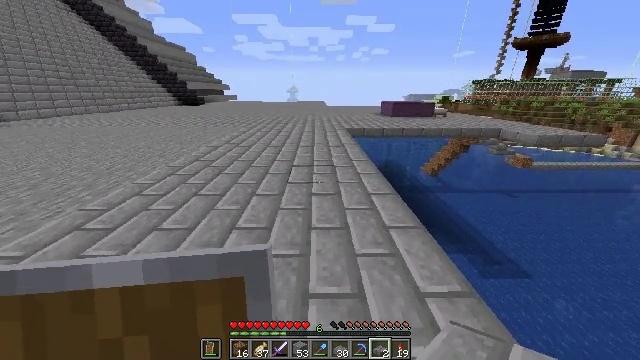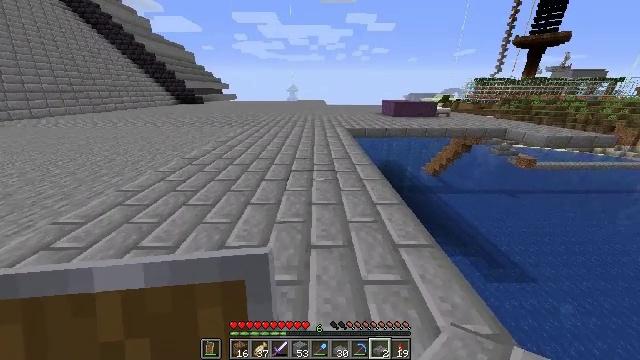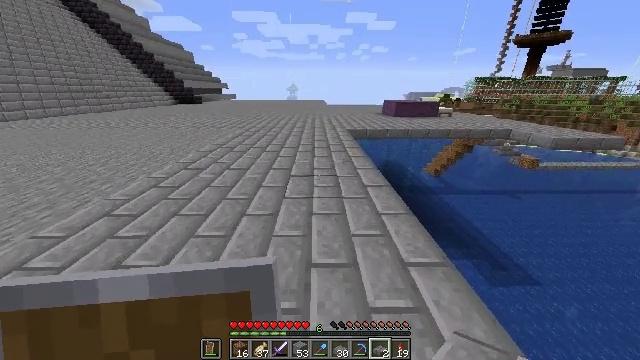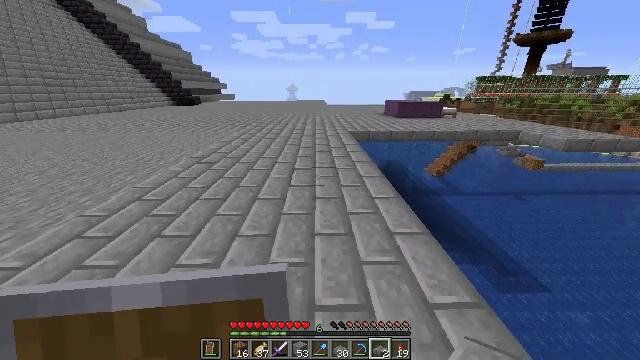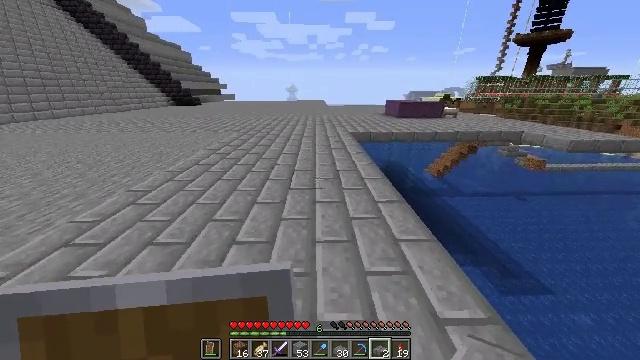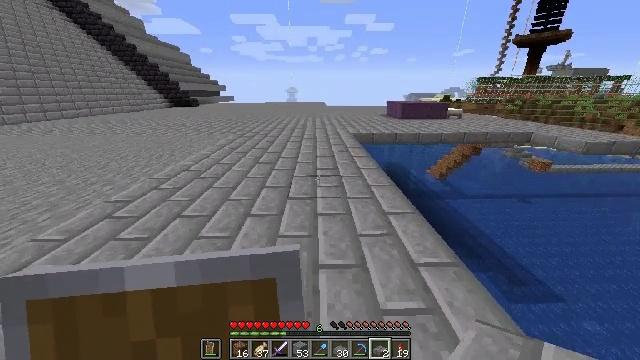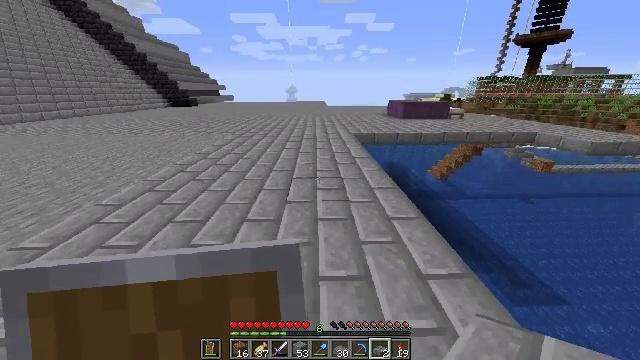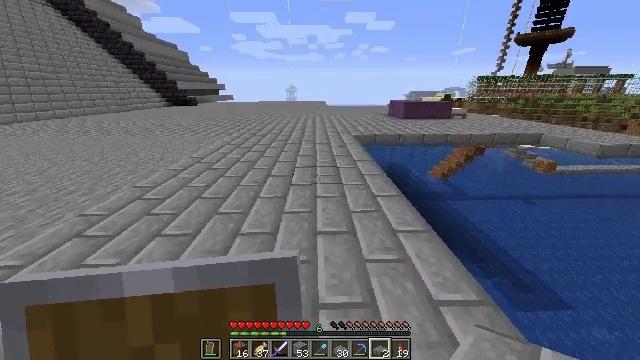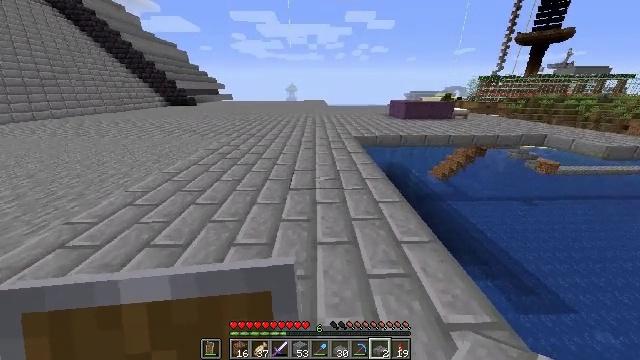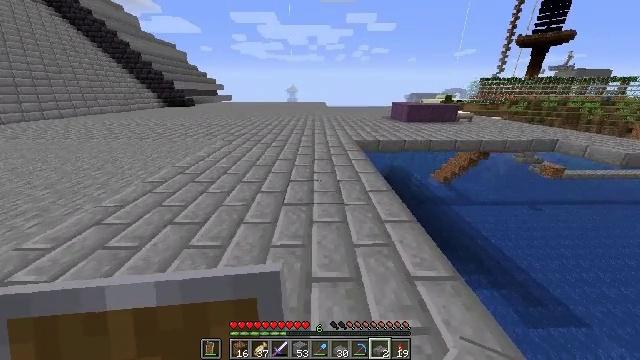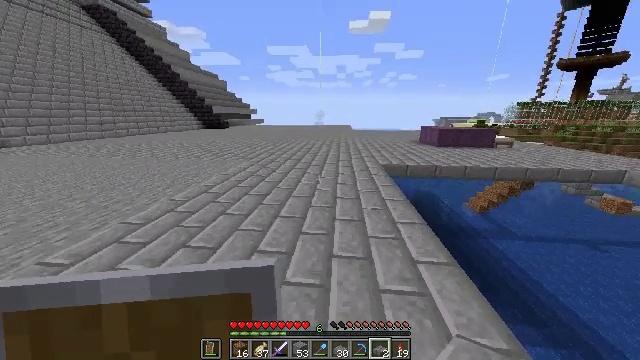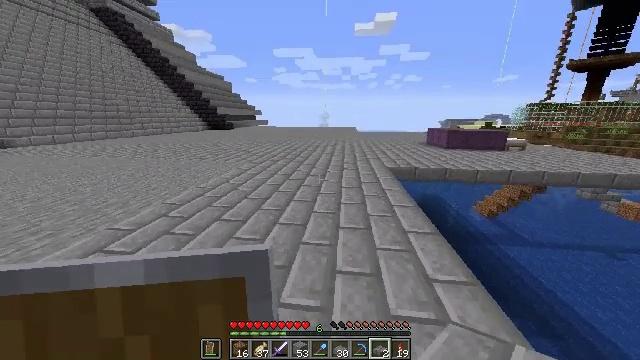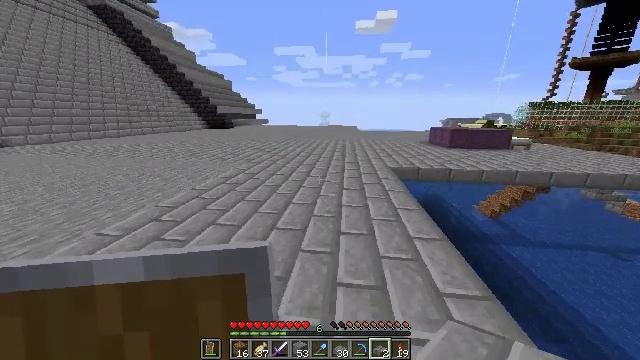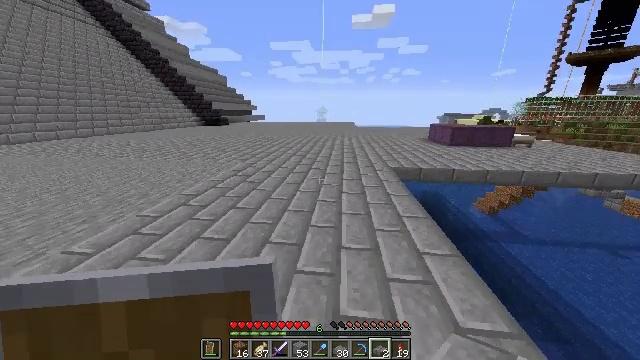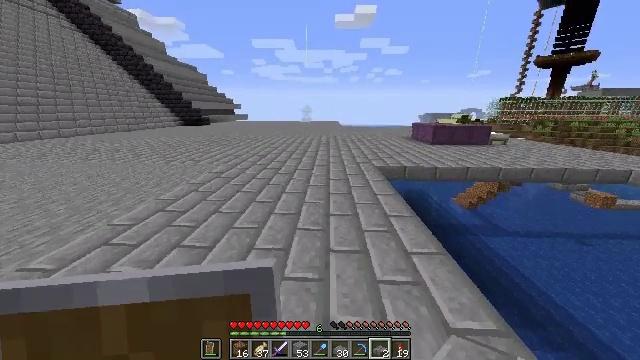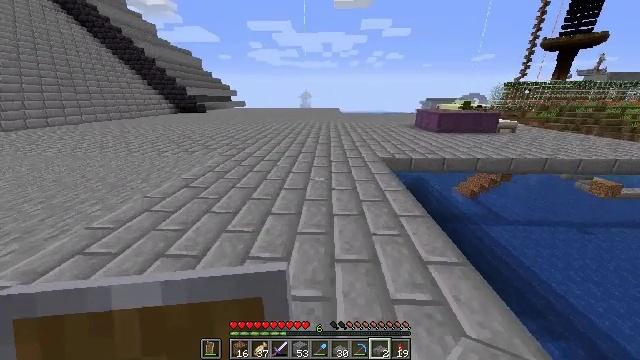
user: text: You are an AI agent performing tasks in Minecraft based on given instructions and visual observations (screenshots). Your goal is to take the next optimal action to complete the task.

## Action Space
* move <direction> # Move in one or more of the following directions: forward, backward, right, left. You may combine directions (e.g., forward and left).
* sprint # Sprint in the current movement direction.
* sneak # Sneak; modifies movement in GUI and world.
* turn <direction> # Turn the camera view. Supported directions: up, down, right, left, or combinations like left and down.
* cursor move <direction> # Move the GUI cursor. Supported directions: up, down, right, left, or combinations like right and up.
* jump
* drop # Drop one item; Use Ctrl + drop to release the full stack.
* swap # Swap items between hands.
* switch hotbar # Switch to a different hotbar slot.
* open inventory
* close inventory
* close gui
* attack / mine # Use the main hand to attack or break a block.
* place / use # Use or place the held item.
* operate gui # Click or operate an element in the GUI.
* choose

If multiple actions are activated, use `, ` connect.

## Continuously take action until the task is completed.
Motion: motion action
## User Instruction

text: Make stone brick slabs with stone bricks in the crafting table.
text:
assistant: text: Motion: move forward
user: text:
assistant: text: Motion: move forward
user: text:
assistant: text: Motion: move forward
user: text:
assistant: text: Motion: move forward
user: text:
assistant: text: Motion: move forward
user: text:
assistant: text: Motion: move forward
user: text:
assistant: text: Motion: move forward
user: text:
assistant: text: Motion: move forward
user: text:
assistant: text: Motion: move forward
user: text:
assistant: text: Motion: move forward, turn left and up
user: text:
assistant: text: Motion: move forward, turn left
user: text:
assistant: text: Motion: move forward
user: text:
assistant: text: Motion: move forward
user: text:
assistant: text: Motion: move forward, turn right
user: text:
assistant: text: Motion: move forward, turn down
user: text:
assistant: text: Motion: move forward, turn right
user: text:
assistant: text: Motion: move forward, turn right
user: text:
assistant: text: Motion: move forward, turn right
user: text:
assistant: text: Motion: move forward, jump
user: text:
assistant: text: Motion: move forward, jump
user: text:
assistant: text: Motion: move forward, jump
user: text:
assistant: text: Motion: move forward, jump
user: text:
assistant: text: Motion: move forward, jump
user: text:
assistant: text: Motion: move forward, jump
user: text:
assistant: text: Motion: move forward
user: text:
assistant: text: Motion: move forward, turn right
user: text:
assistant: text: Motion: move forward, turn right
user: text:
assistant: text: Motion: move forward, turn right
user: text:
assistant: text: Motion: move forward, turn right
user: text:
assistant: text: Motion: move forward, turn right